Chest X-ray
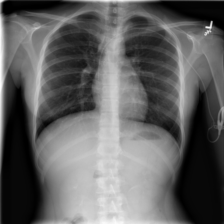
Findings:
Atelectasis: negative
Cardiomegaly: negative
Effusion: negative
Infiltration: negative
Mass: negative
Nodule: negative
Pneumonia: negative
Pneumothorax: negative
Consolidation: negative
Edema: negative
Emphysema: negative
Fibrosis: negative
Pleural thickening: negative
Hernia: negative